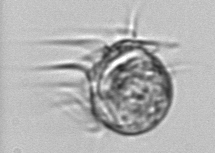
Label: Leegaardiella_ovalis